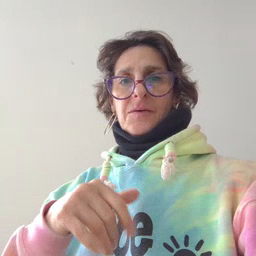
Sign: cow